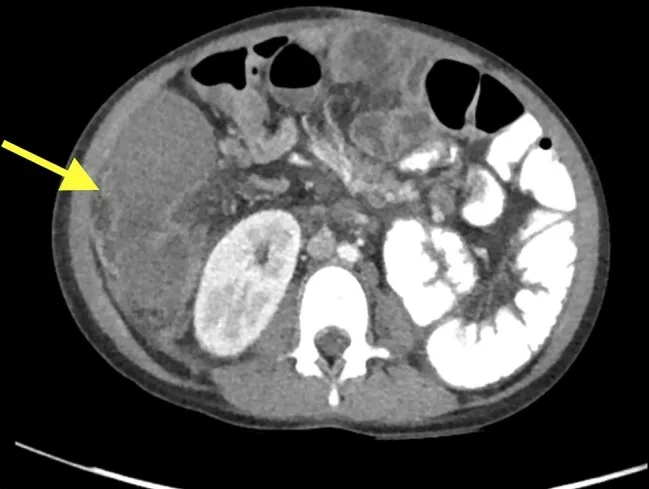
Axial CT scan demonstrating a right intra-abdominal rim enhancing lesion.
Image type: radiology (ct)